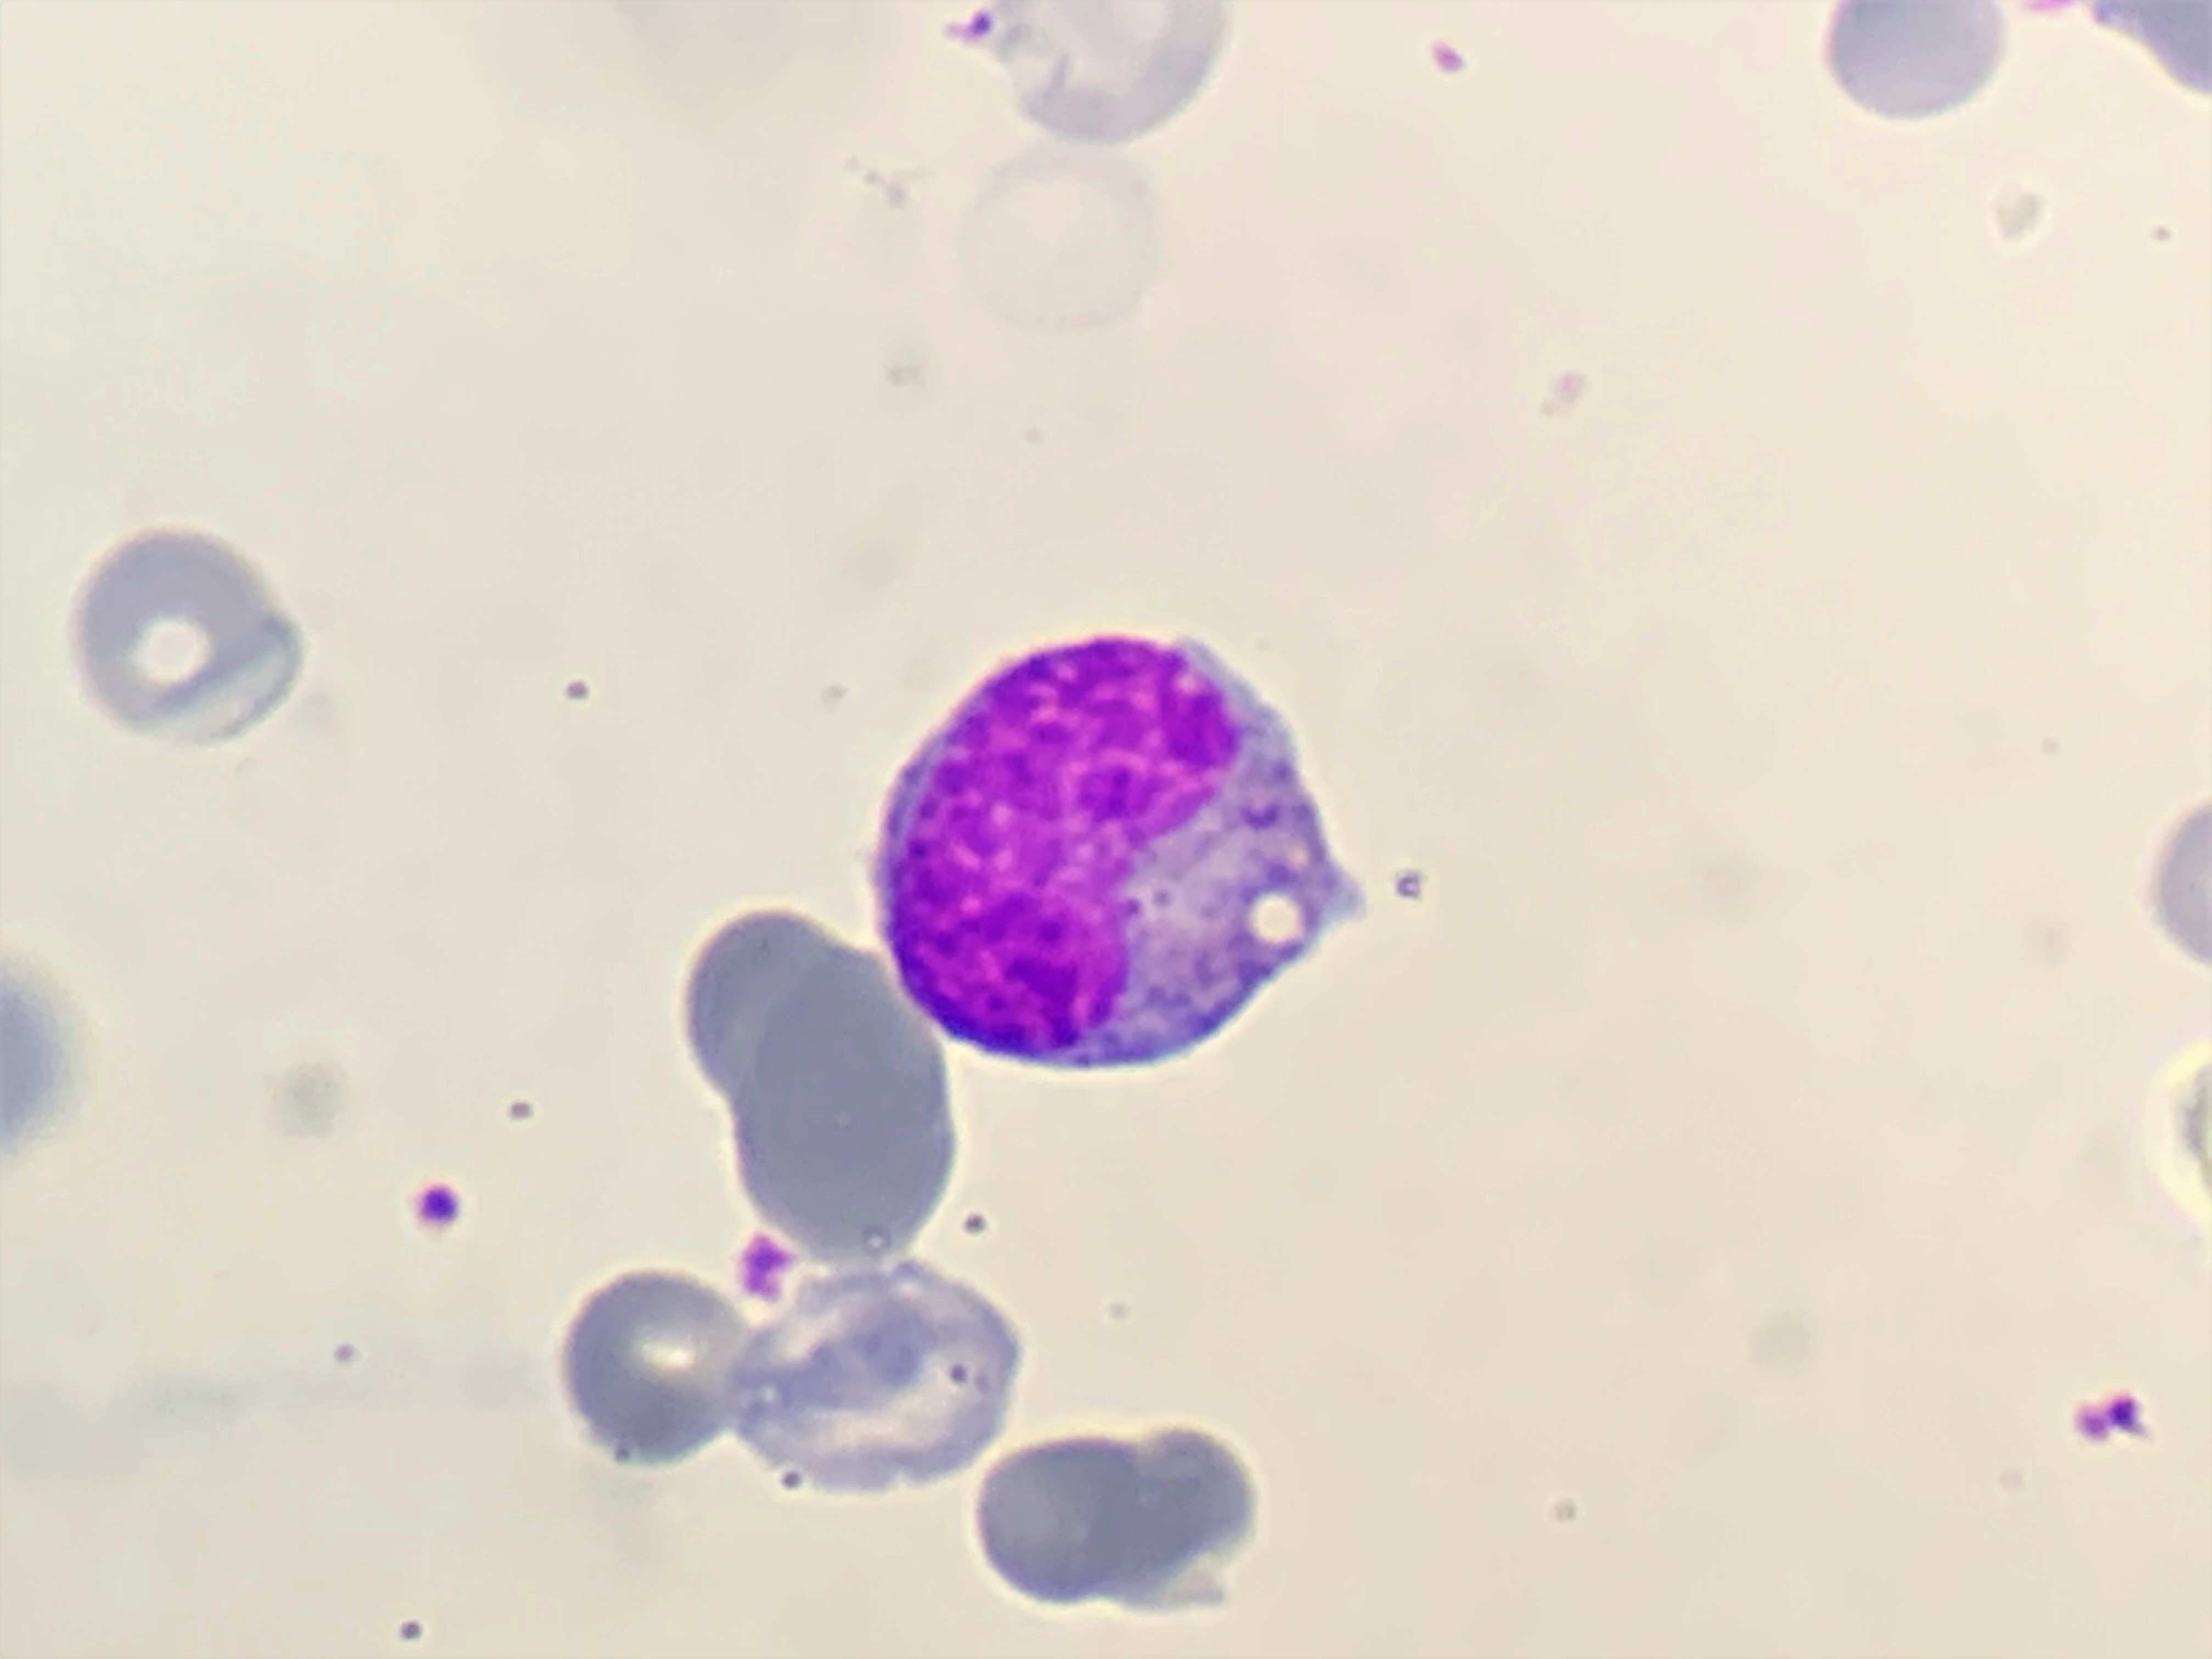
Cell type: METAMYELOCYTES